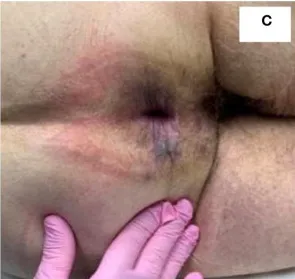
Detection and resolution of anal mass. (C) demonstrates lesion resolution upon anal exam following treatment with penicillin.
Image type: medical_photograph (skin_photograph)